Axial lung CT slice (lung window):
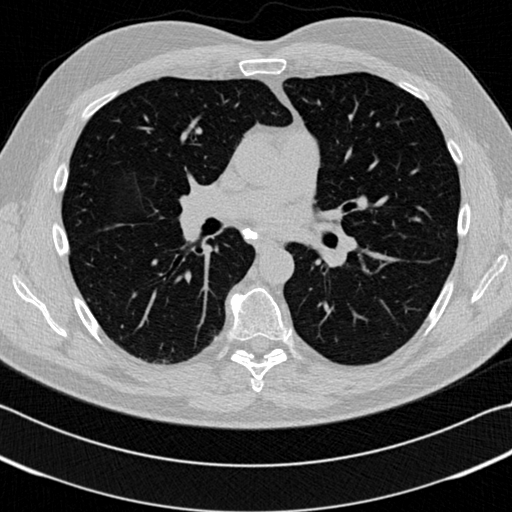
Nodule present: no